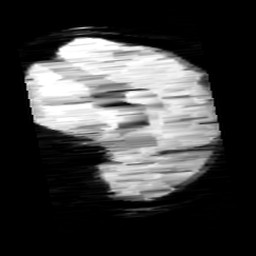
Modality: minIP
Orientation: sagittal
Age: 13
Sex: female
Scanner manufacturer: siemens
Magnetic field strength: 3 T
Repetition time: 0.027 s
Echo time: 0.02 s